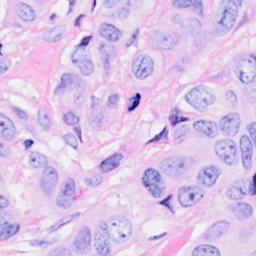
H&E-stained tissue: Breast